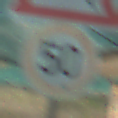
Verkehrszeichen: Geschwindigkeit50
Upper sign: WildwechselRechts
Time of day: MorningAfternoon
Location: Roofed (Special)
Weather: PartlyCloudy
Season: NotSpecified
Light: Natural